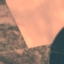
Label: AnnualCrop